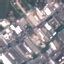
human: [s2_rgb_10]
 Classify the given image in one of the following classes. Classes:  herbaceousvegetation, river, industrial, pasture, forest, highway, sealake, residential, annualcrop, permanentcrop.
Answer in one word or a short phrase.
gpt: Industrial